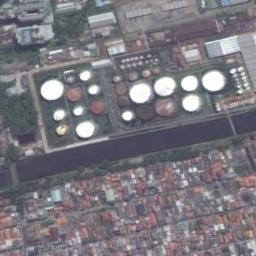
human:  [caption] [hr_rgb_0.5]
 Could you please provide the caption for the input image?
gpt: There are many buildings of different shapes beside the storage tanks .

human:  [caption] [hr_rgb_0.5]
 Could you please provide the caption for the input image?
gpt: There are many different-sized storage tanks and many buildings in the factory, And there are large lawns in the factory .

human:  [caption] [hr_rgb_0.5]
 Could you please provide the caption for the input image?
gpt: There are nine tanks of different size .

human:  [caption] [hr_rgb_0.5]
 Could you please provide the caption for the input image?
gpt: There are many storage tanks on the bare land next to the river .

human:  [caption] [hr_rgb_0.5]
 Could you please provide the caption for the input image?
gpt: There are some storage tanks of different sizes beside the river .